Brain MRI, t2w sequence, axial 2D slice.
Patient: age 23, sex M, weight 78 kg, height 1.78 m
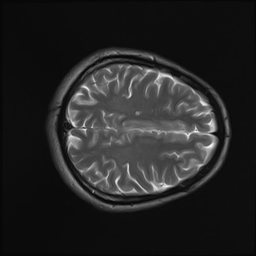